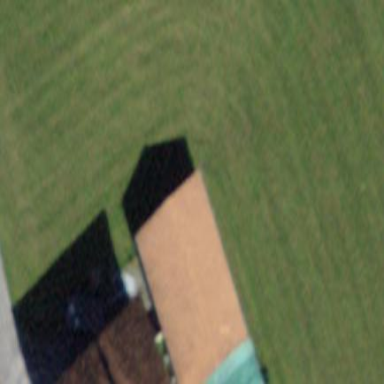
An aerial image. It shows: Shed.